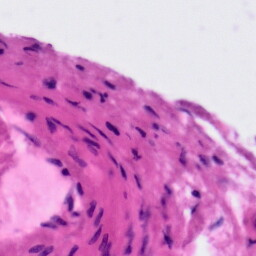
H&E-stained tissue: Tonsil